Interaction volume radius: 5 \u00c5
Interaction volume height: 15 \u00c5
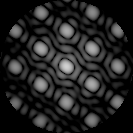
Disorder parameter: 0.0724